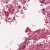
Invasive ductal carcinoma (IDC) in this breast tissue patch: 0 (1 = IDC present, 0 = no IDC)